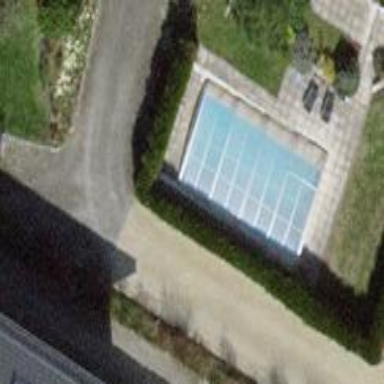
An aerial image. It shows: Swimming pool located in leisure land.